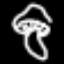
Label: mushroom